Interaction volume radius: 5 \u00c5
Interaction volume height: 10 \u00c5
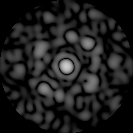
Disorder parameter: 0.6867